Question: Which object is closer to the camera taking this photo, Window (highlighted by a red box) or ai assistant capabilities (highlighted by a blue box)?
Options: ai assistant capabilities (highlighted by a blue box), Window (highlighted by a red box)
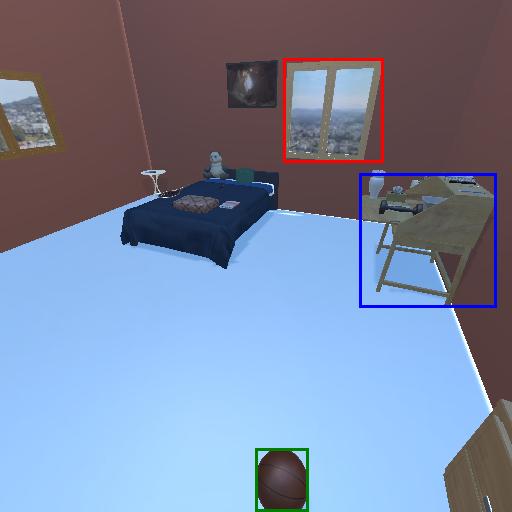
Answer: ai assistant capabilities (highlighted by a blue box)